Question: I have changed the default blue color of some selected text with 'setTitleTextAttributes.'
However, the image still becomes blue when selected.

How can I change this behavior?
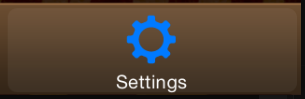
Answer: I would use UIAppearance.
'[[UITabBar appearance] setSelectedImageTintColor:[UIColor redColor]'];